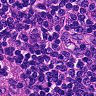
Metastatic tissue present: no